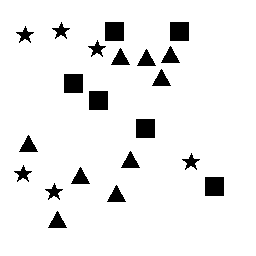
Squares: 6
Triangles: 9
Stars: 6
Total shapes: 21